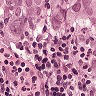
Metastatic tissue present: yes